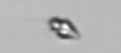
Label: Heterocapsa_rotundata